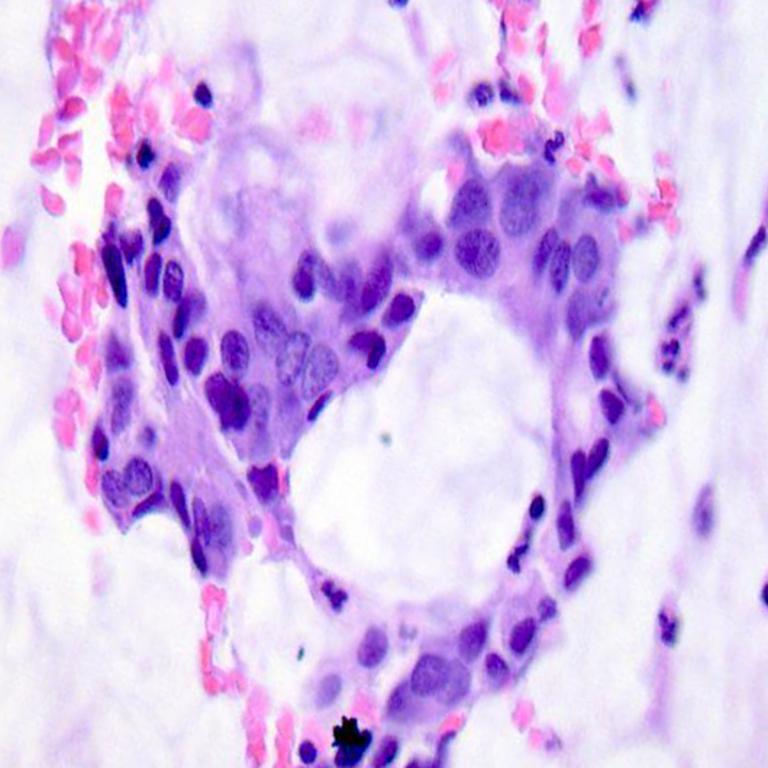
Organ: colon
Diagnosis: adenocarcinomas